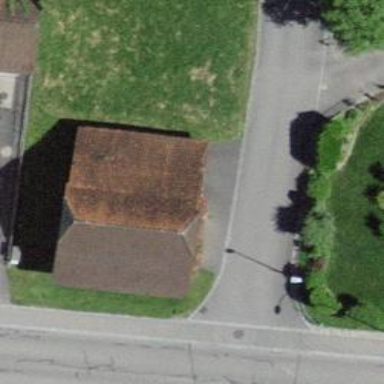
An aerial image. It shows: Rural barn.